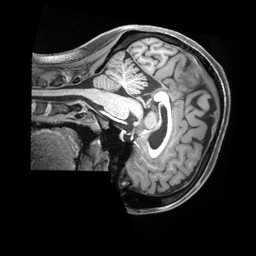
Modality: T1w
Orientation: sagittal
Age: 23
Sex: female
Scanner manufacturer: siemens
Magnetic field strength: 3 T
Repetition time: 2.4 s
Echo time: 0.00226 s